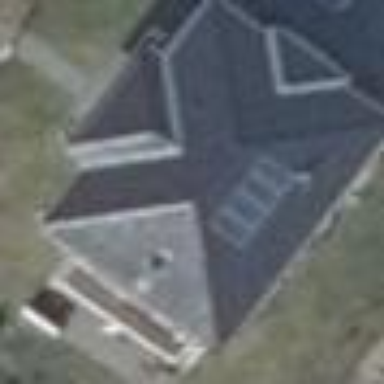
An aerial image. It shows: Simple house.